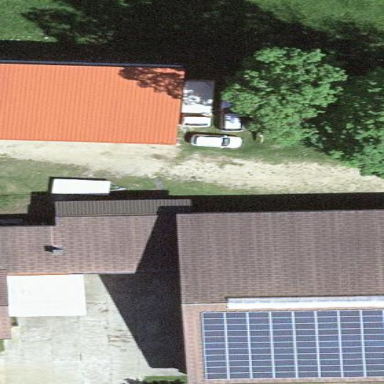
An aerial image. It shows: Barn.